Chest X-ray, PA view. Patient: 29 years old, sex M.
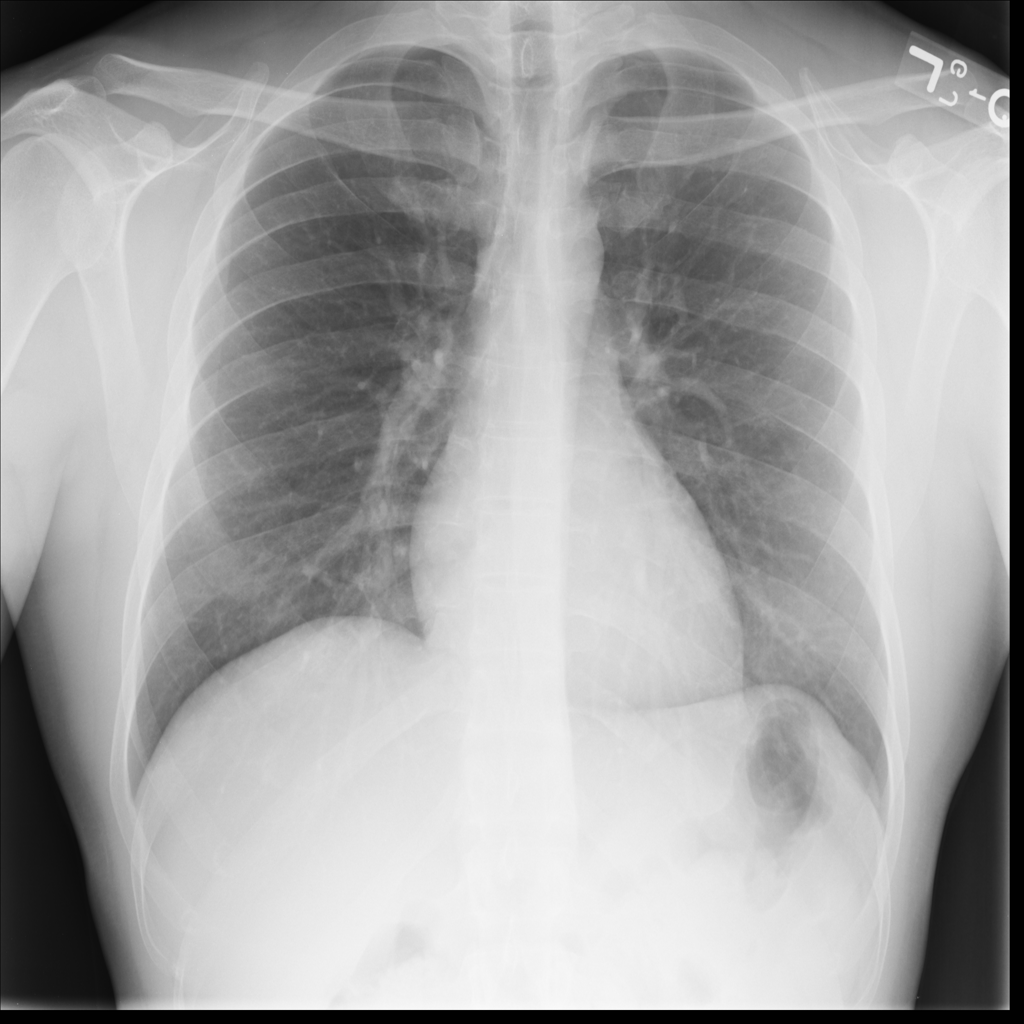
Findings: No Finding